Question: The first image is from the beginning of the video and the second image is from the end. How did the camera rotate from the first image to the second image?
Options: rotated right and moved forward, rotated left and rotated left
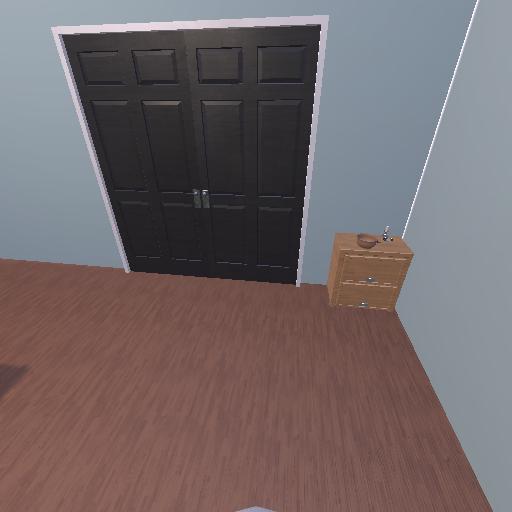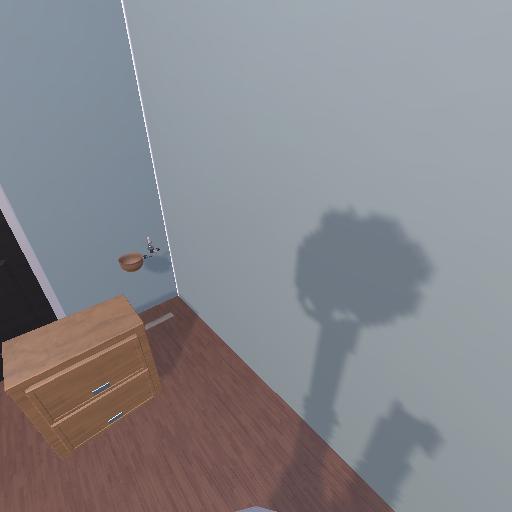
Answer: rotated right and moved forward